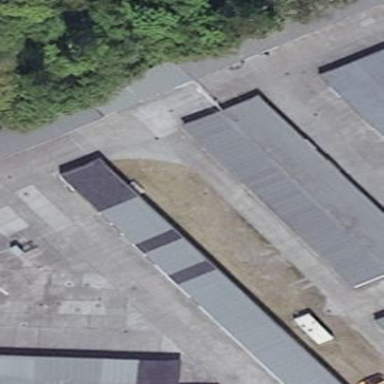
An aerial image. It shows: Group of garages.